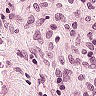
Metastatic tissue present: no